Question: I am using Facebook Android SDK to implement Facebook Login and access the Facebook Platform APIs from my Android app.
The OAuth Dialog is as follows:
Currently it displays the text: Log in to use Facebook account with...
Is there any way through which I can change the above text as:
Log in to use Facebook account with..
Here, can I change the text {USER_NAME} dynamically?
Thank You.
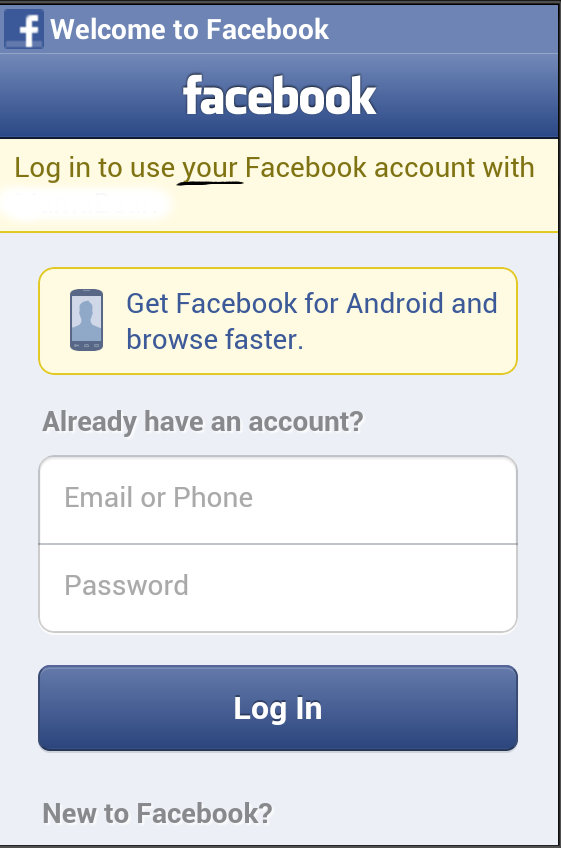
Answer: How do you know the Facebook username in which he/she is going to login?
If you display the username provided in your application, the username provided in Facebook might differ with the username in your application. If it differs, As a end user really they get confused why I need to login with some other username. The word itself sufficient to make the user to feel that it is their account.